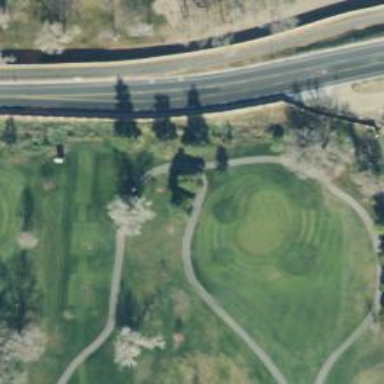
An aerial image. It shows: Scenic golf fairway.